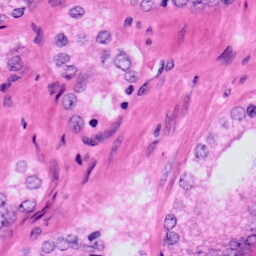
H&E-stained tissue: Prostate